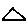
Label: triangle